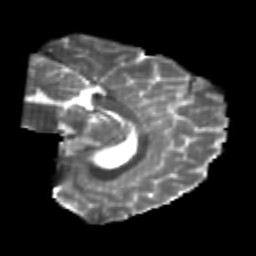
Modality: T2w
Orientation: sagittal
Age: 23
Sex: male
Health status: healthy
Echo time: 0.074 s